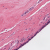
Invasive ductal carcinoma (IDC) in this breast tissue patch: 0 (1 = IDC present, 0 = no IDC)